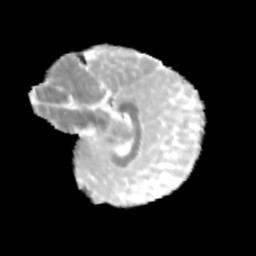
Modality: MD
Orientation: sagittal
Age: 11
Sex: female
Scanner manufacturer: siemens
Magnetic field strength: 3 T
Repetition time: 3.8 s
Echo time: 0.07 s